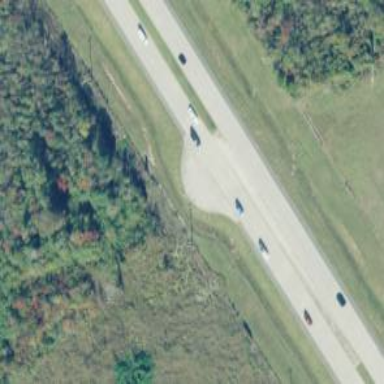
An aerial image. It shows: Primary link highway.